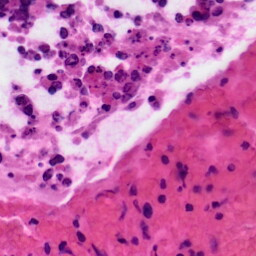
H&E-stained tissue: Colon